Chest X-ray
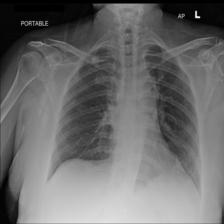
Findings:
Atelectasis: negative
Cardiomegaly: negative
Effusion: negative
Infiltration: negative
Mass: negative
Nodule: negative
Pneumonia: negative
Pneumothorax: negative
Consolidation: negative
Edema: negative
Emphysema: negative
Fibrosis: negative
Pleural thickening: negative
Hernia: negative